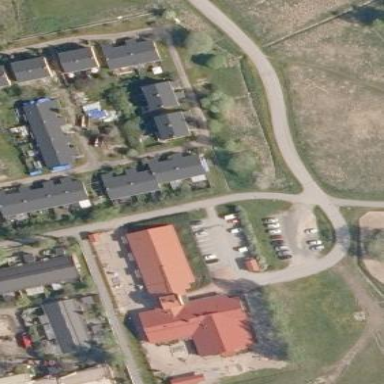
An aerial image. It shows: Kindergarten.